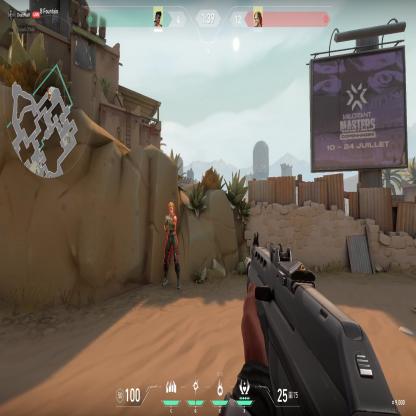
Label: enemy